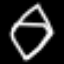
Label: diamond